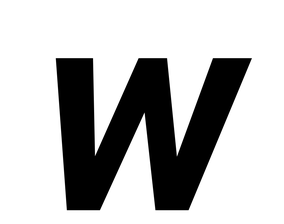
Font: Roboto-Italic_Bold_Italic